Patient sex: M
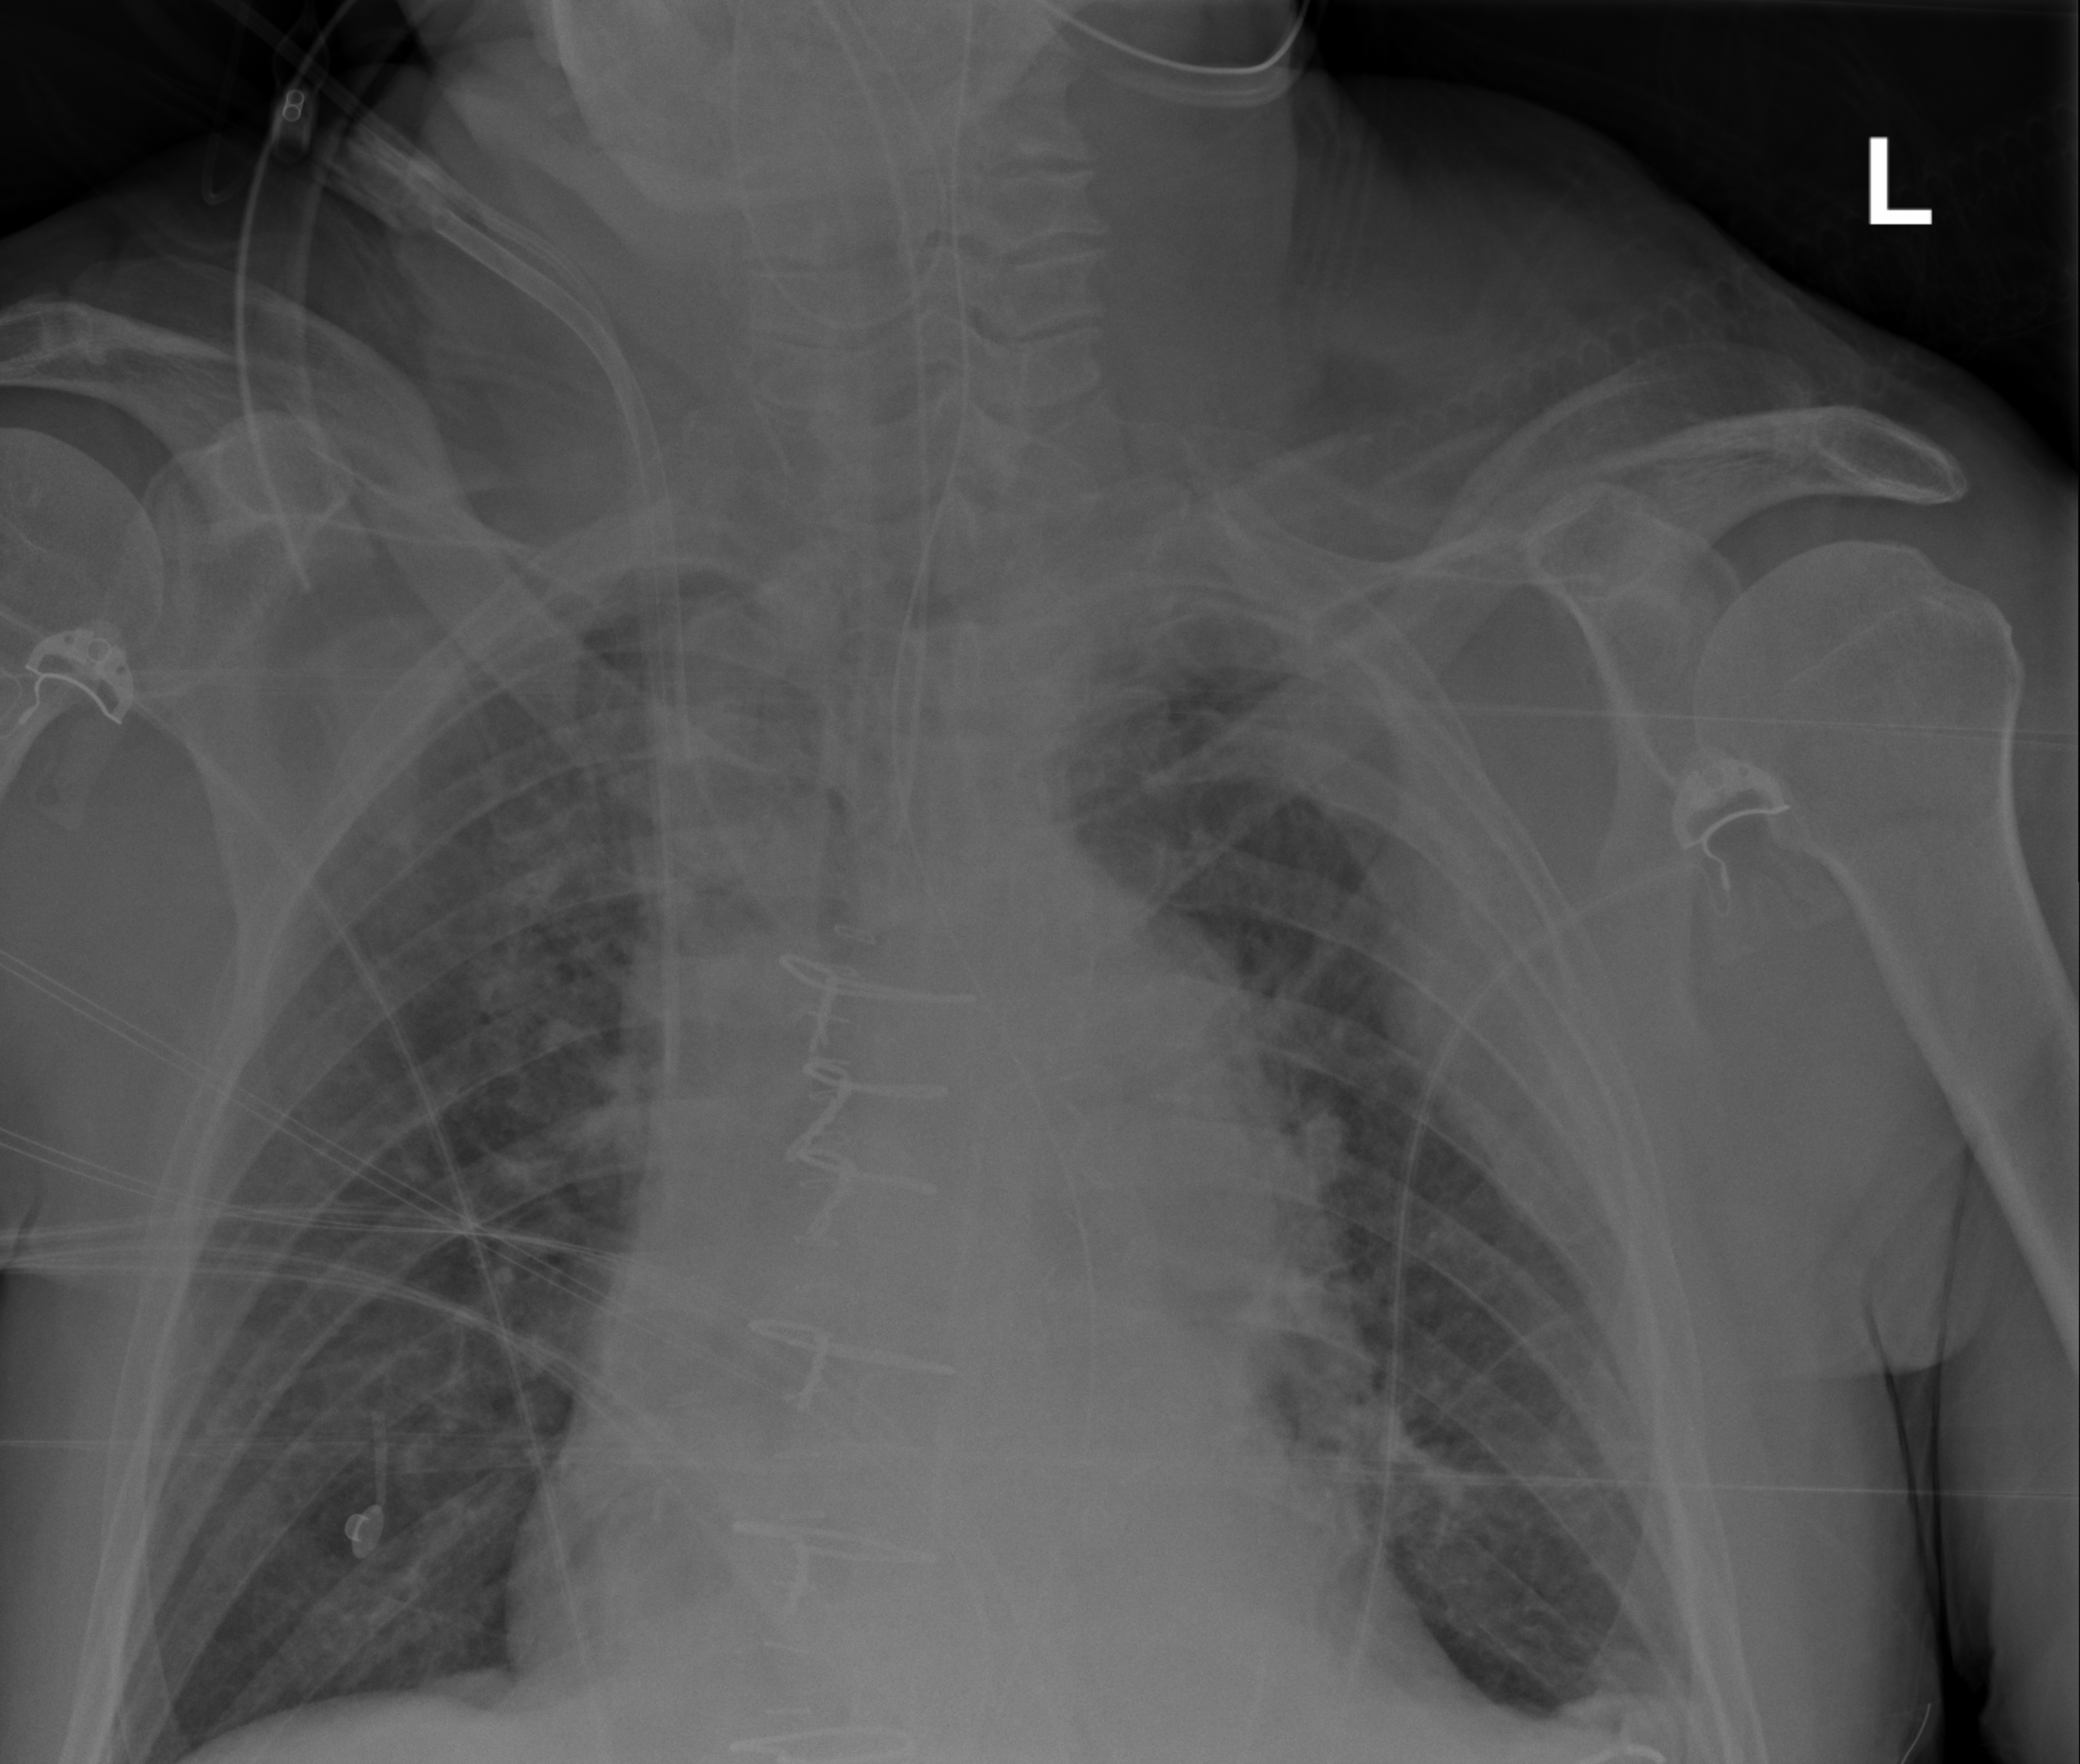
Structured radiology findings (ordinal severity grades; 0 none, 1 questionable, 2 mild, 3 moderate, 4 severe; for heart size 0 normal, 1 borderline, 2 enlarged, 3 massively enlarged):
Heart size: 2
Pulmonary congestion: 2
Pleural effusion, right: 0
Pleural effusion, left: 0
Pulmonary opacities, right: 0
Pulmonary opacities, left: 0
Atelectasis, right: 0
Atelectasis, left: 2